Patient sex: M
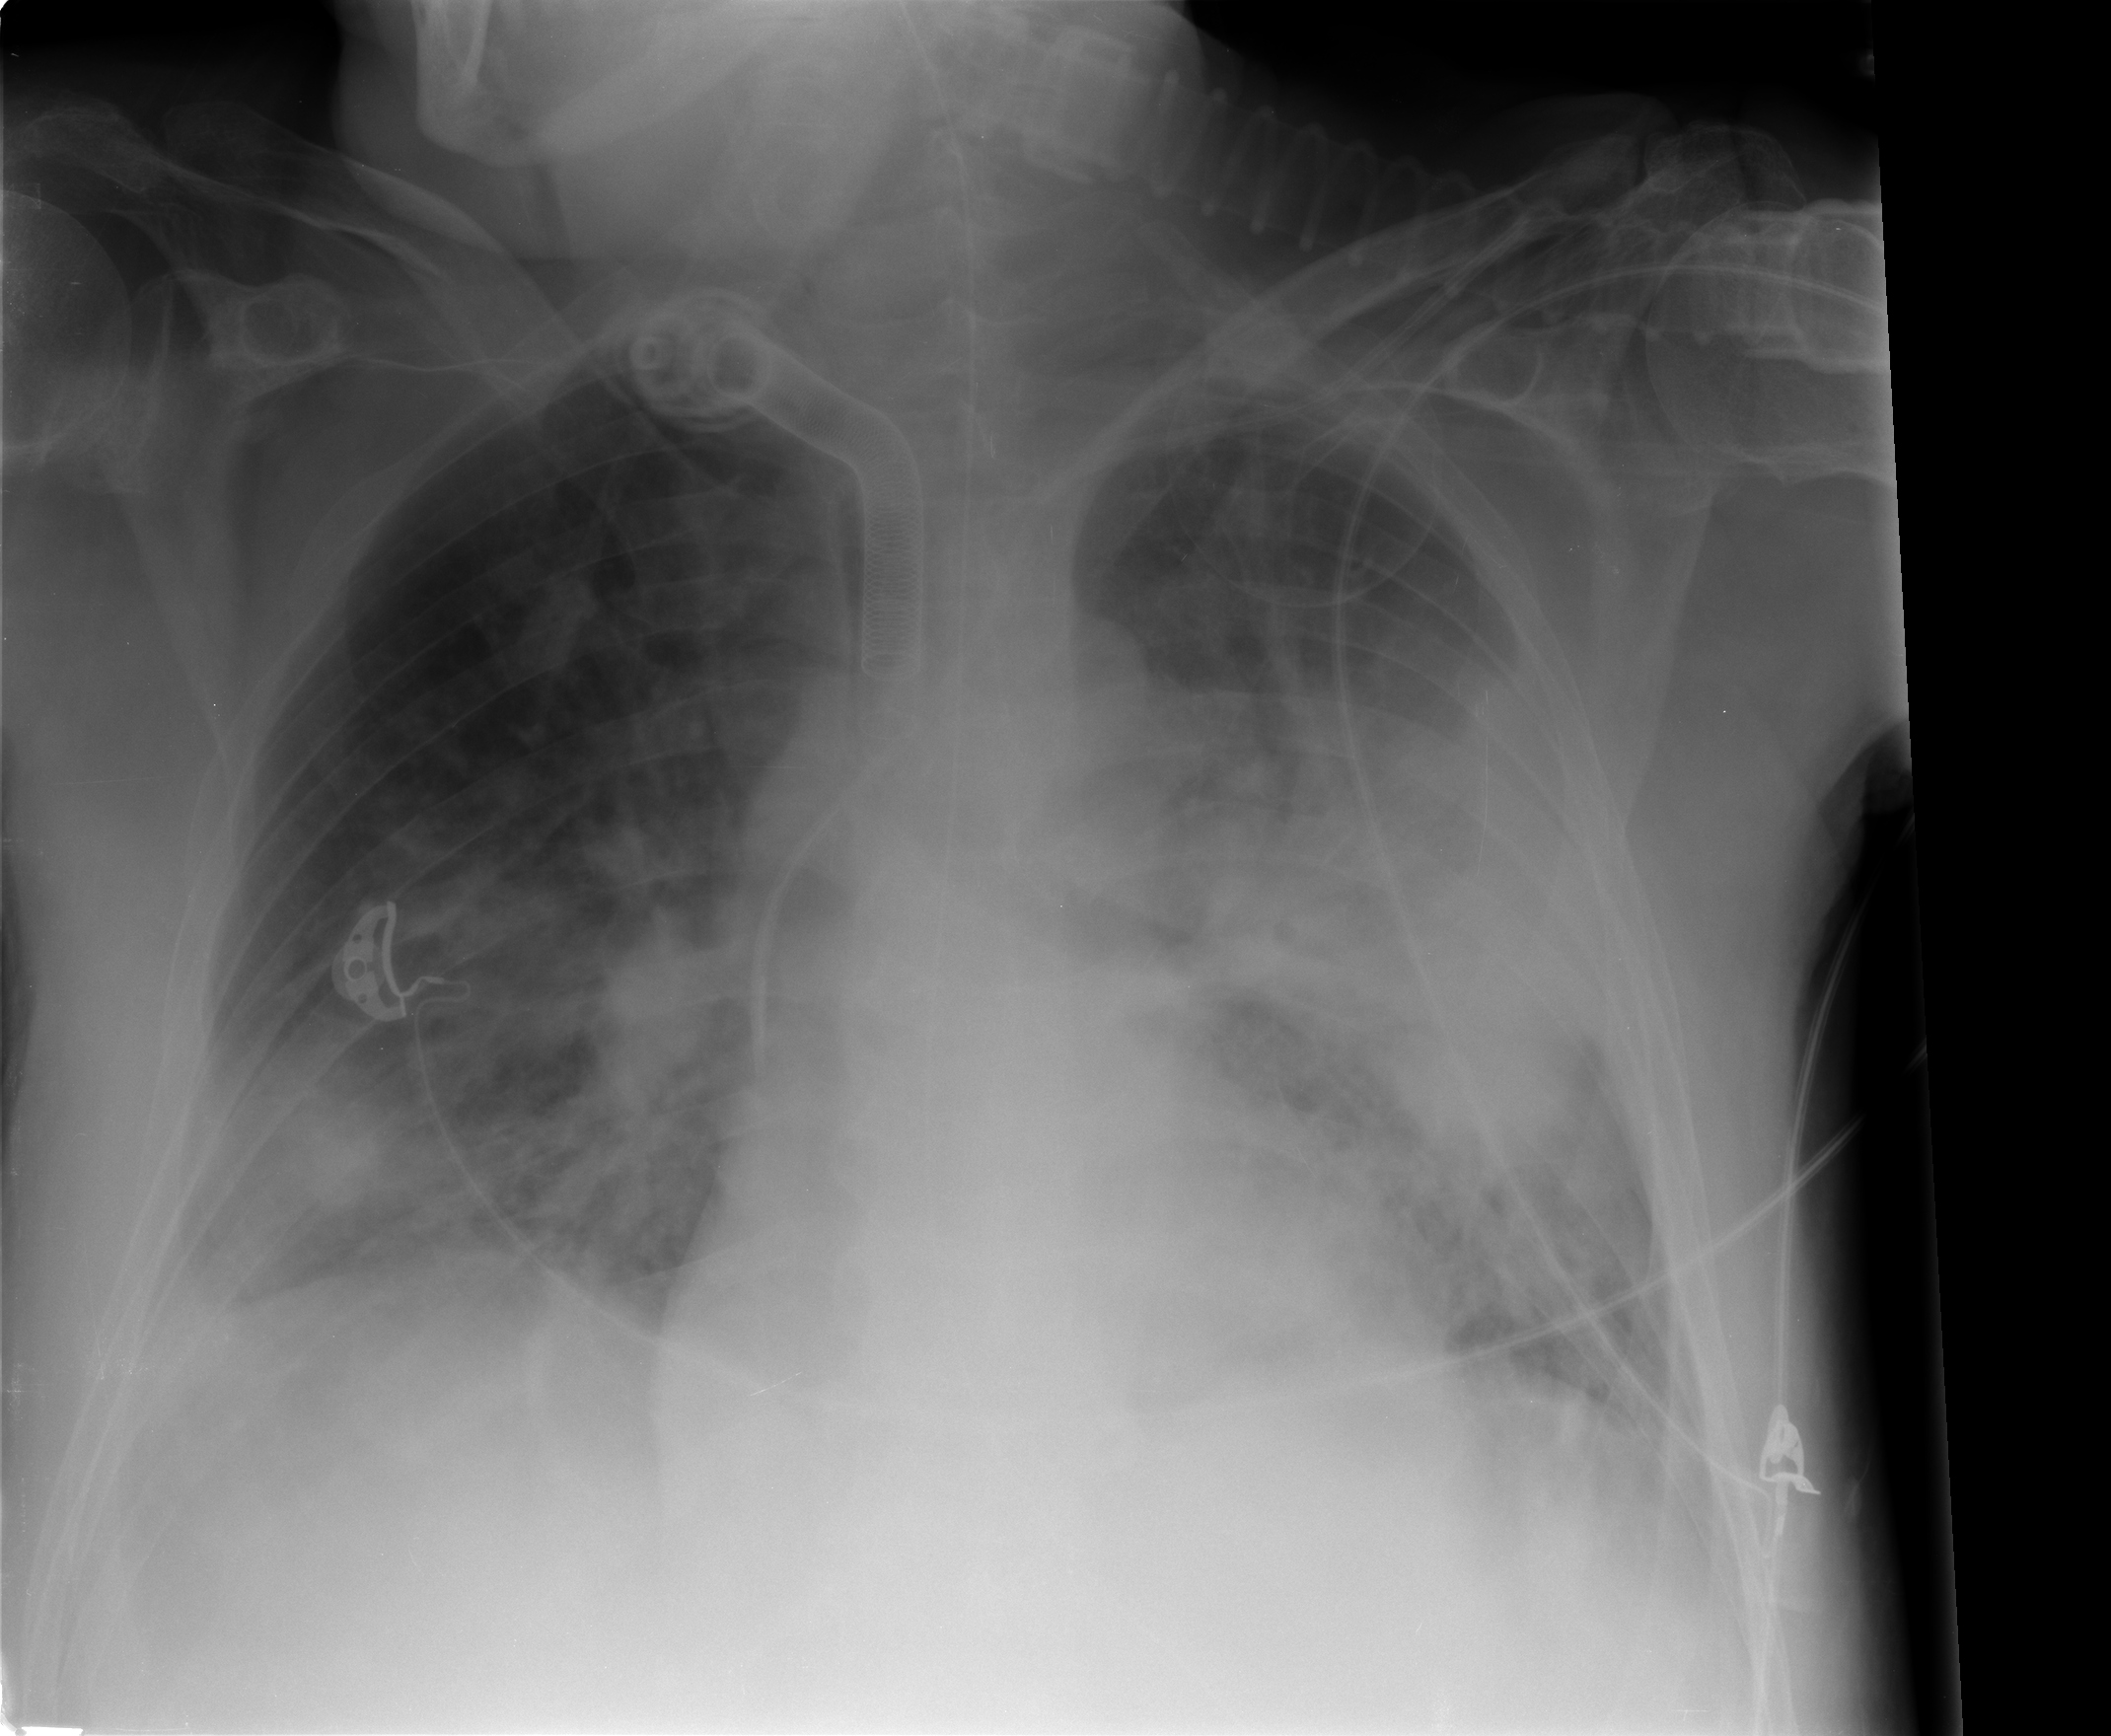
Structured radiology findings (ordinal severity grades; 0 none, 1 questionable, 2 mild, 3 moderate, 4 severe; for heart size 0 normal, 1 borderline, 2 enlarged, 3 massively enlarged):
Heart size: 1
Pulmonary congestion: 2
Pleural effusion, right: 1
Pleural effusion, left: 1
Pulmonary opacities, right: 3
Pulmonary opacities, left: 3
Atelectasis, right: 2
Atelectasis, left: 3